Interaction volume radius: 5 \u00c5
Interaction volume height: 10 \u00c5
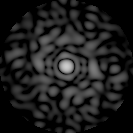
Disorder parameter: 0.8802